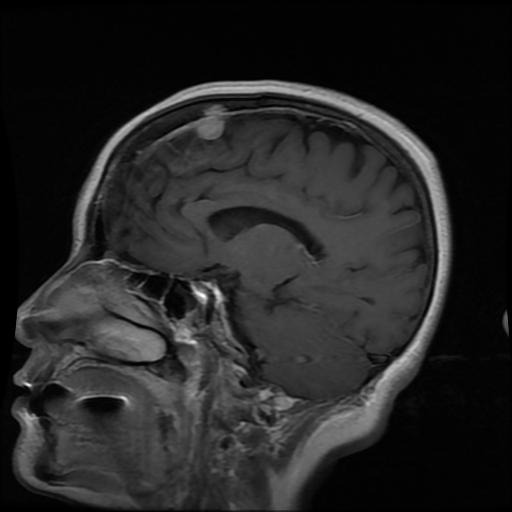
Label: meningioma